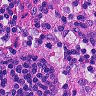
Metastatic tissue present: no